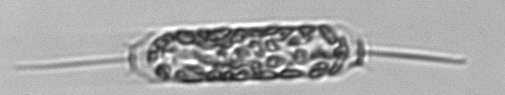
Label: Ditylum_brightwellii